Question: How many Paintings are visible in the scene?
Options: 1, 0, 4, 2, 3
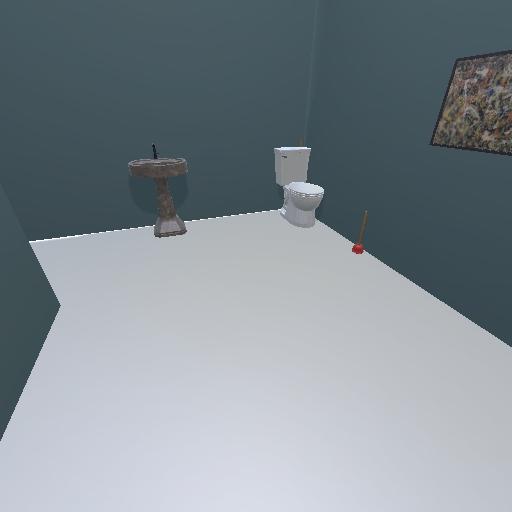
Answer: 1